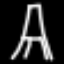
Label: The Eiffel Tower